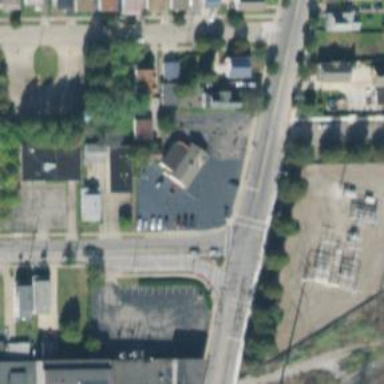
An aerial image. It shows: Car repair shop.